Question: Hybris is providing Solr Sort Property for facet value. I can see in HMC for every solr item property, we can set its sorting behavior.

I want to set this sort by impex. There is a attribute 'customFacetSortProvider' (String Type) which is holding the value of selected provider, becuase of String Type what i have to give in Impex so that it will work.
Please help.
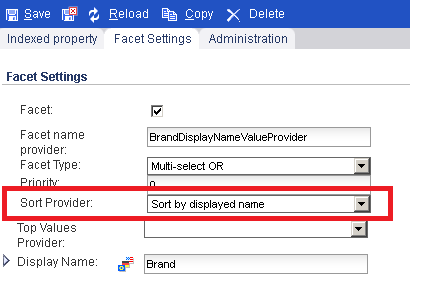
Answer: You need to give bean id name in Impex to select 'customFacetSortProvider'.
For Example
'''
INSERT_UPDATE SolrIndexedProperty;name[unique=true];displayName[lang=en];customFacetSortProvider
;Brand;Brand;facetNameSortProviderAscending
'''
'facetNameSortProviderAscending' bean is referring to the "Sort by displayed name" provider. you can check this bean definition in solrfacetsearch-spring.xml file.
'''
<bean id="facetNameSortProviderAscending" class="de.hybris.platform.solrfacetsearch.config.impl.DefaultFacetSortProvider">
<property name="comparator" ref="facetDisplayNameComparator"/>
<property name="descending" value="false"/>
</bean>
'''
Like that based on your need, you can give the bean for the respective provider and changes will refelect in HMC as well.
Check <URL>